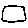
Label: square